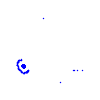
Particle: electron